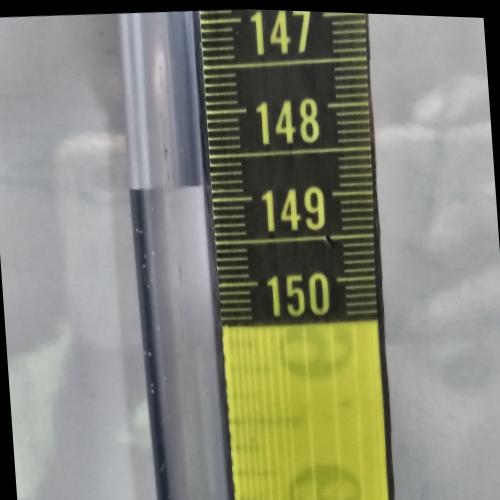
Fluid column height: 148.8 cm